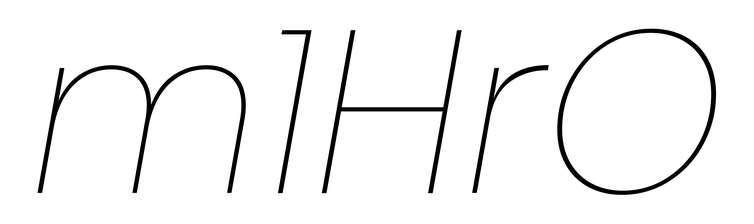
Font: Poppins-ThinItalic